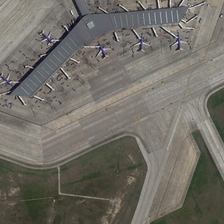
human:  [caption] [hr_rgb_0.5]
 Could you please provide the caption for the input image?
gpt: several planes are parked near a terminal in a parking lot .

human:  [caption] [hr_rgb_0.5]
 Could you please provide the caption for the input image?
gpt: several planes are parked near a terminal in a parking lot .

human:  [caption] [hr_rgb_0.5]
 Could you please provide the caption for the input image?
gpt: several planes are parked near a terminal in a parking lot .

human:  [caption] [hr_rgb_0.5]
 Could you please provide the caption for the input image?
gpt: several planes are parked near a terminal in a parking lot .

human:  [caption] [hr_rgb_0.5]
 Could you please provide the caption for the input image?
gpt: several planes are parked near a terminal in a parking lot .